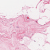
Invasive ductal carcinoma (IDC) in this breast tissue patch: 0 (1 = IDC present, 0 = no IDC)